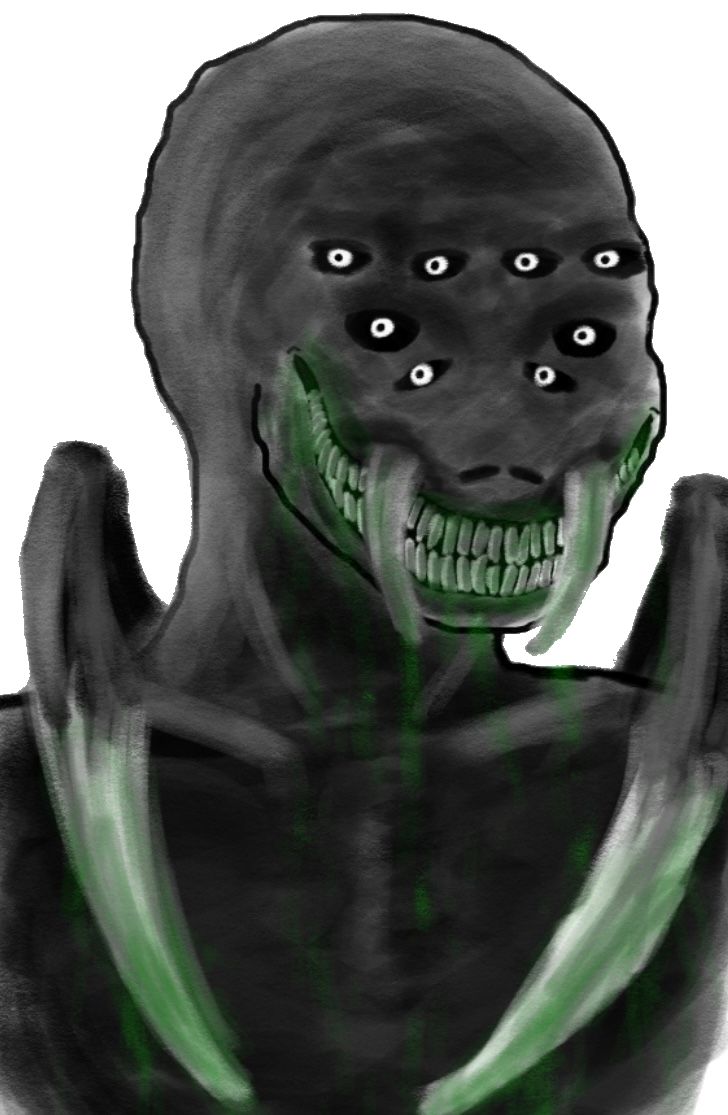
Label: 5_Oomer